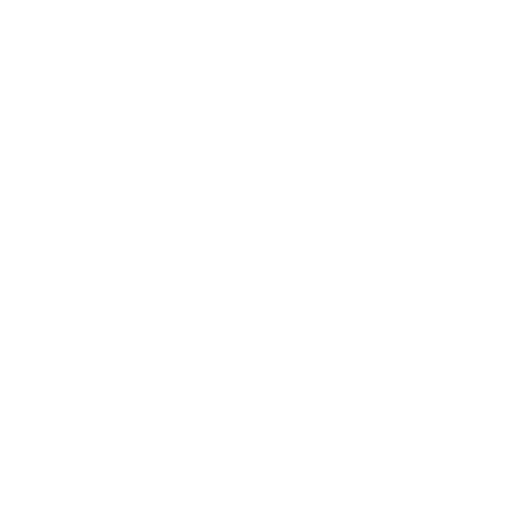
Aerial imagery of valley in Nevada named Civet Cat Canyon containing only shrub